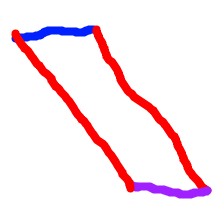
Shape: parallelogram